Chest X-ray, PA view. Patient: 31 years old, sex F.
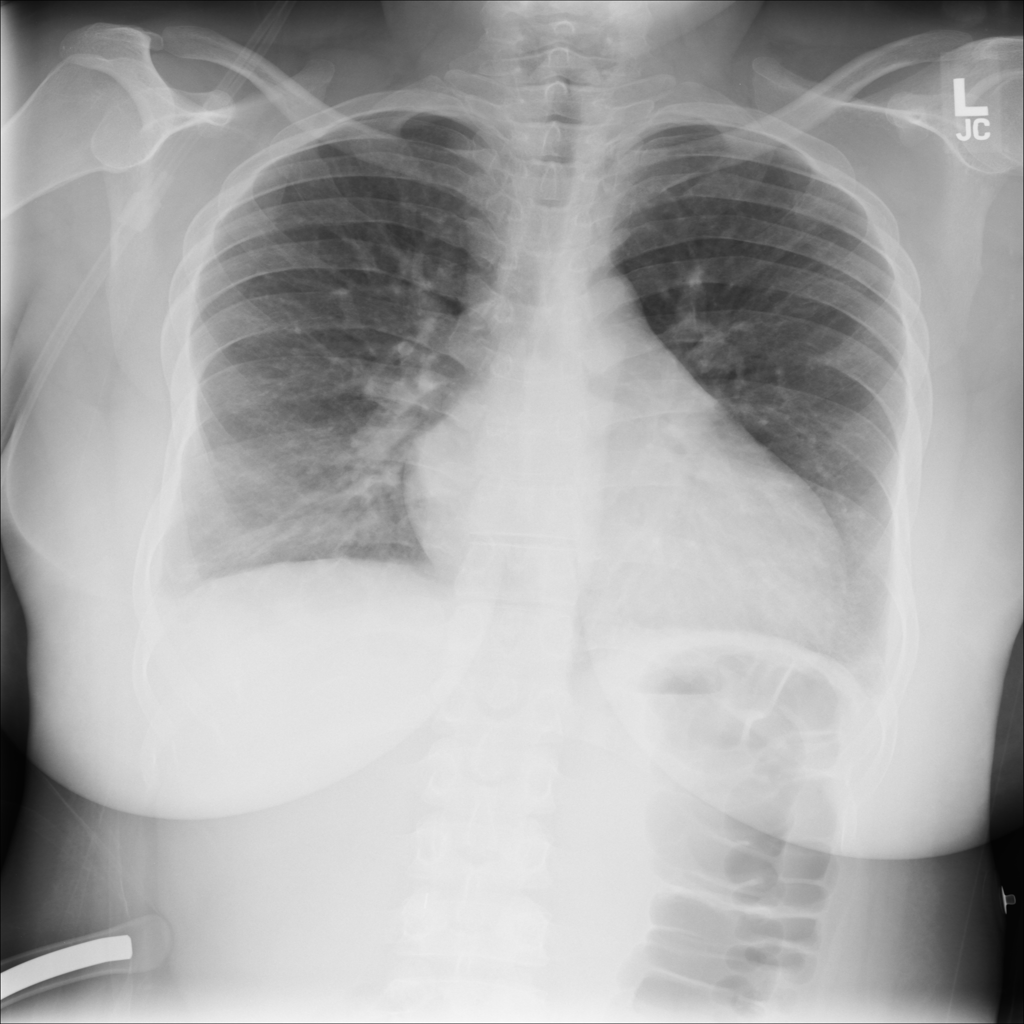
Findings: No Finding